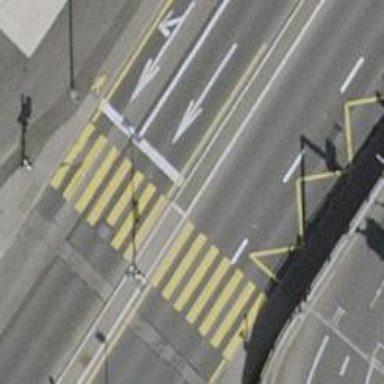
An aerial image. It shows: Zebra crossing with traffic signals. The crossing is marked by traffic lights.